Field crop: tomato
Growth stage: 1
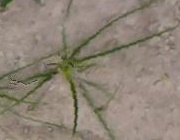
Species: cyperus